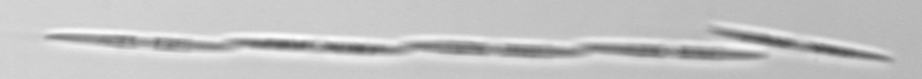
Label: Pseudo-nitzschia